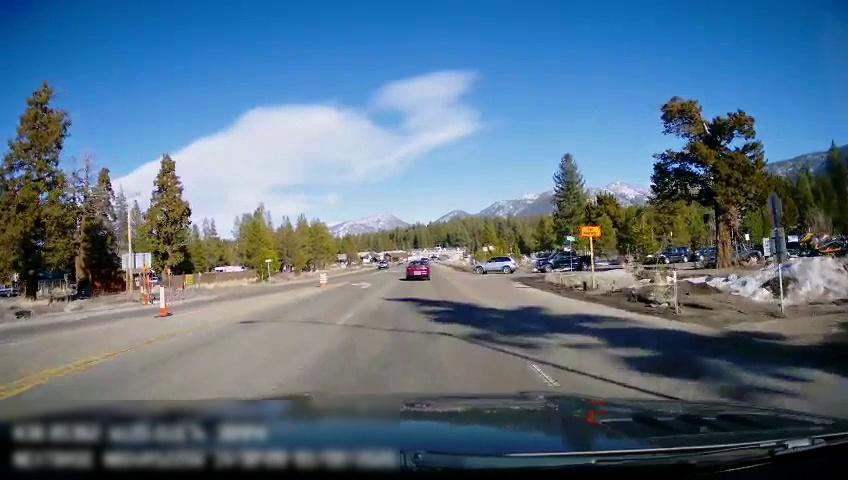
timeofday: Day
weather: Sunny
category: Drivable Space
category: Drivable Space
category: Drivable Space
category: Vehicles | Car
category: Vehicles | SUV
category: Vehicles | SUV
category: Vehicles | Truck
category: Vehicles | SUV
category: Vehicles | Car
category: Vehicles | SUV
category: Lanes | Current Lane
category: Lanes | Opposite Lane
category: Traffic | Signs